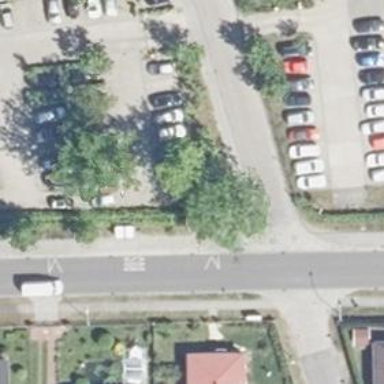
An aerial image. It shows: Road serving as parking aisle.